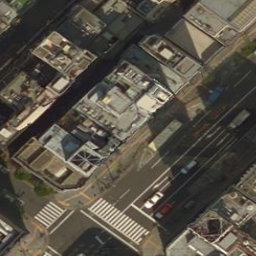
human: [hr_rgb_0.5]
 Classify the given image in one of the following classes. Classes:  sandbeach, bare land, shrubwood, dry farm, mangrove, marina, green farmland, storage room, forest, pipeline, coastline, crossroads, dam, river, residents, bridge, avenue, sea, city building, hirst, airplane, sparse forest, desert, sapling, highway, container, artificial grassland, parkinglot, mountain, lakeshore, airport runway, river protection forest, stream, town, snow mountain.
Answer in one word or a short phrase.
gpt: city building